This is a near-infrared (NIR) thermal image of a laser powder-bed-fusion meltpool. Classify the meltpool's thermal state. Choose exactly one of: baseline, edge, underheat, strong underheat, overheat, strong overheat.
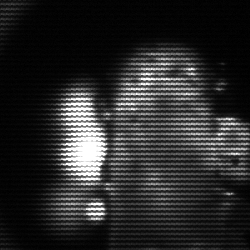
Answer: strong underheat